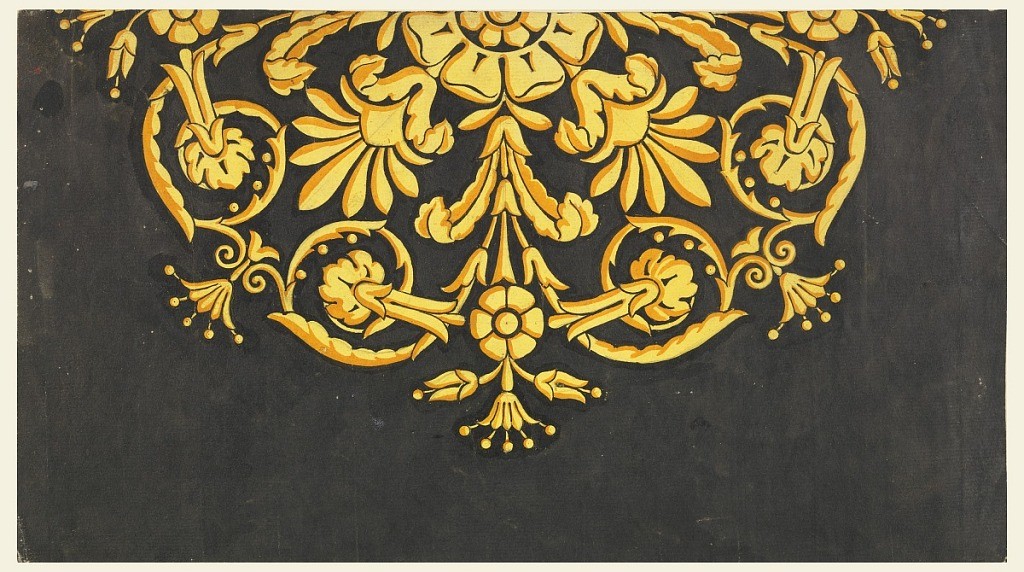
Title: Project for a Pile Carpet (or Textile)
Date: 1805–10
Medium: Brush and gouache, graphite on paper
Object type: Drawing
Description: A wheel-like ornament on black ground; one half is shown. Low palmettes and higher plant palmettes grow alternately from a rosette in the center.